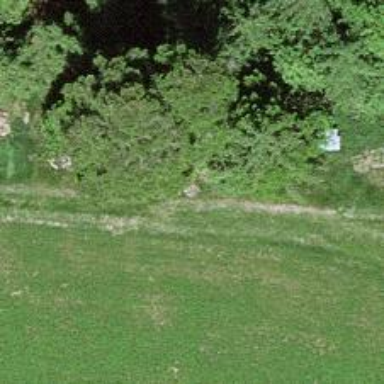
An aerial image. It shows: Bench.